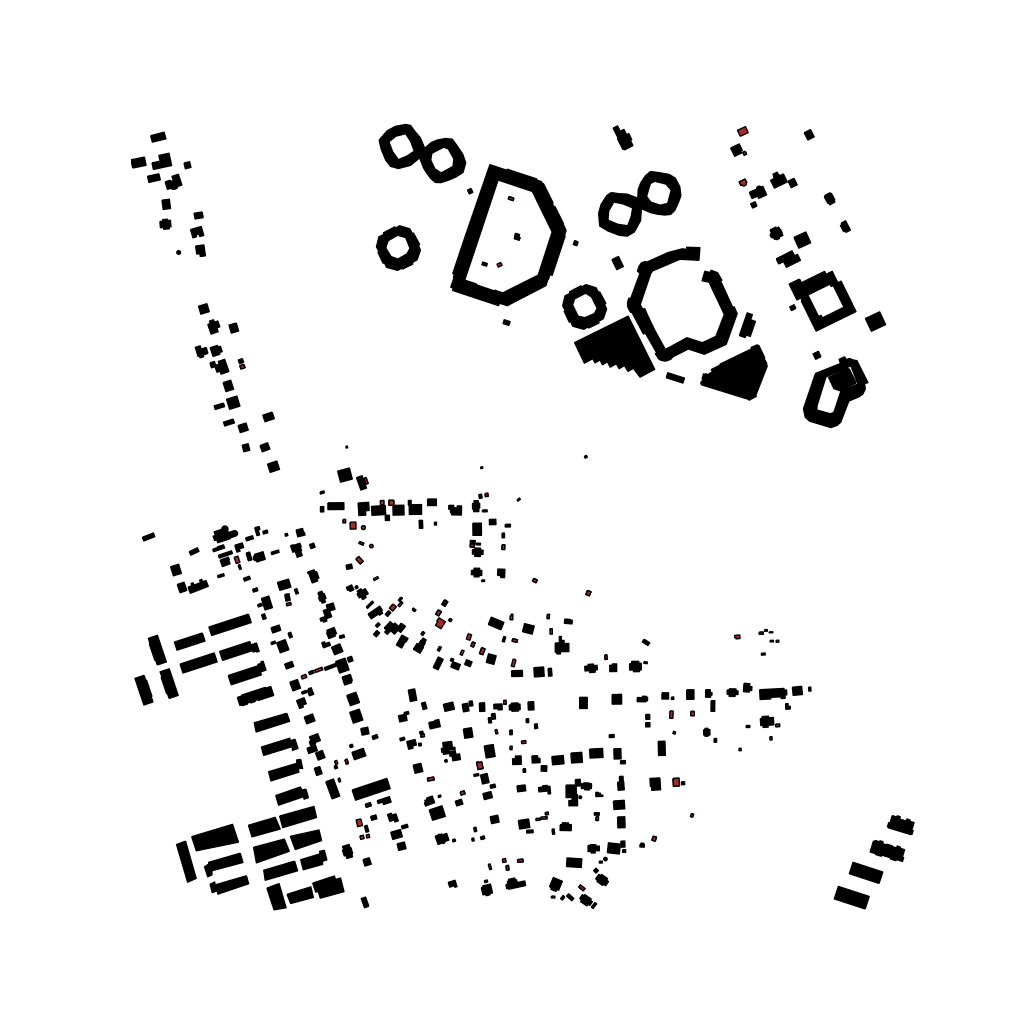
Tags: overhead vector_map, recreation, residential, special, transport, modern, high_rise, individual_rise, low_rise, medium_rise, density_1, Building, Facility, 1.0 km²